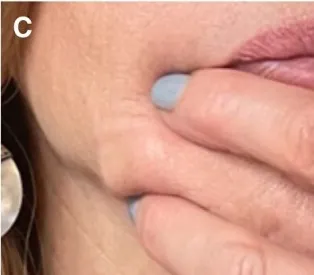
Post-treatment nodule visible at rest which is easily visualized with. Manual palpation.
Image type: medical_photograph (skin_photograph)